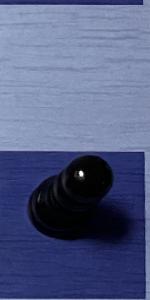
Label: Pawn_Black